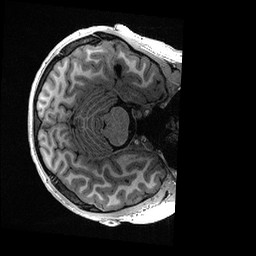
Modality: T1w
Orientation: axial
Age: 20
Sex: male
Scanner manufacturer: ge
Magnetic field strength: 3 T
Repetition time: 0.006952 s
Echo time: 0.00292 s